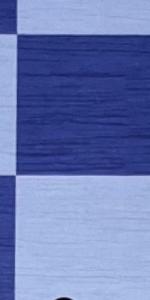
Label: Empty